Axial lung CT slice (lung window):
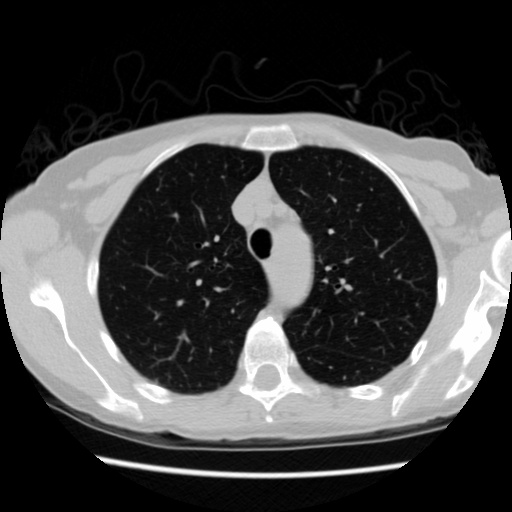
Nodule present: no